Question: I made a new 'CustomControl' based on the Window 'Control'.
When I use my Control it doesn't appear in the designer mode, instead it still uses the default window style.
How can I force the designer to display my window style instead of the default one?
My MainWindow.xaml:
'''
<CustomWindow:MetroWindow x:Class="Testz.MainWindow"
xmlns="http://schemas.microsoft.com/winfx/2006/xaml/presentation"
xmlns:x="http://schemas.microsoft.com/winfx/2006/xaml"
xmlns:CustomWindow="clr-namespace:MetroWindow;assembly=MetroWindow"
Title="MainWindow" Height="350" Width="525" BorderBrush="Red">
<Grid>
</Grid>
</CustomWindow:MetroWindow>
'''
<URL>
How it looks in the designer and how it really looks:

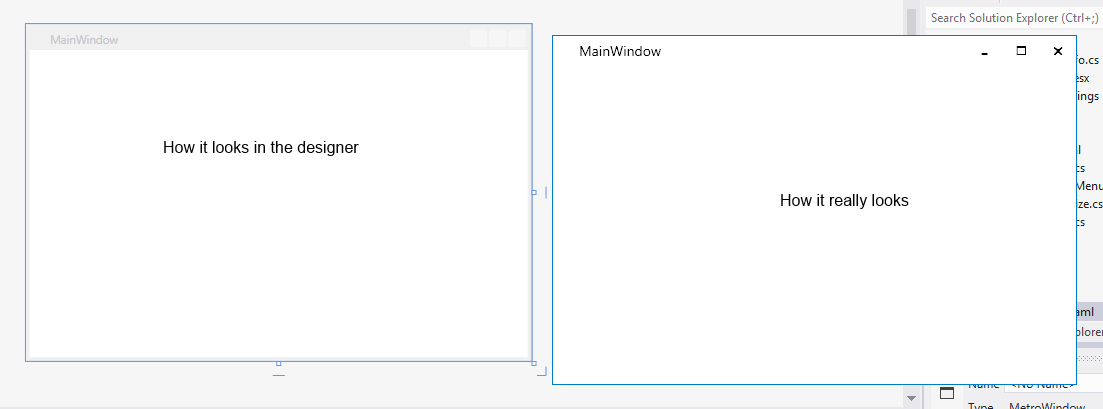
Answer: I think I understood what you was trying to accomplish.
The problem is that the Visual Studio Designer can't find the Resource because it is on the library. What you need to do is to create a ResourceDictionary pointing to it on you Application to be able to see the designer time template.
'''
<Application x:Class="DemoMetroWindow.App"
xmlns="http://schemas.microsoft.com/winfx/2006/xaml/presentation"
xmlns:x="http://schemas.microsoft.com/winfx/2006/xaml"
xmlns:local="clr-namespace:MetroWindow"
StartupUri="DemoWindow.xaml">
<Application.Resources>
<ResourceDictionary>
<ResourceDictionary.MergedDictionaries>
<ResourceDictionary Source="pack://application:/MetroWindow;component/Themes/Generic.xaml" />
</ResourceDictionary.MergedDictionaries>
</ResourceDictionary>
</Application.Resources>
</Application>
'''
You can learn more from links bellow.
<URL>
<URL>
<URL>
<URL>